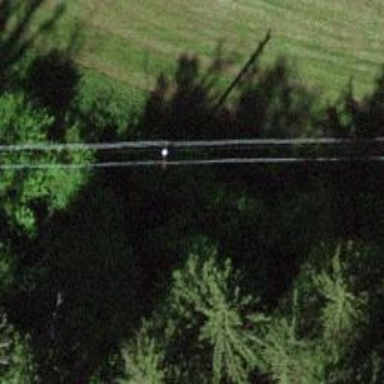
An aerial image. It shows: Utility pole in the area.